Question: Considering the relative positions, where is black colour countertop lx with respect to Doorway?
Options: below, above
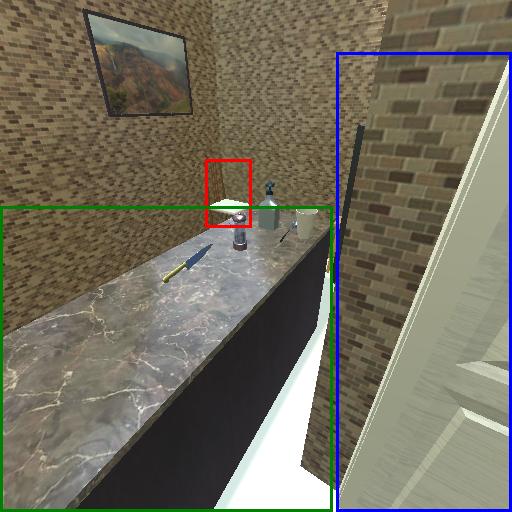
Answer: below